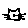
Label: cat